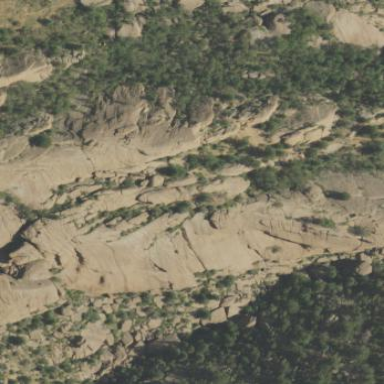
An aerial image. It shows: Landscape dominated by bare rock.